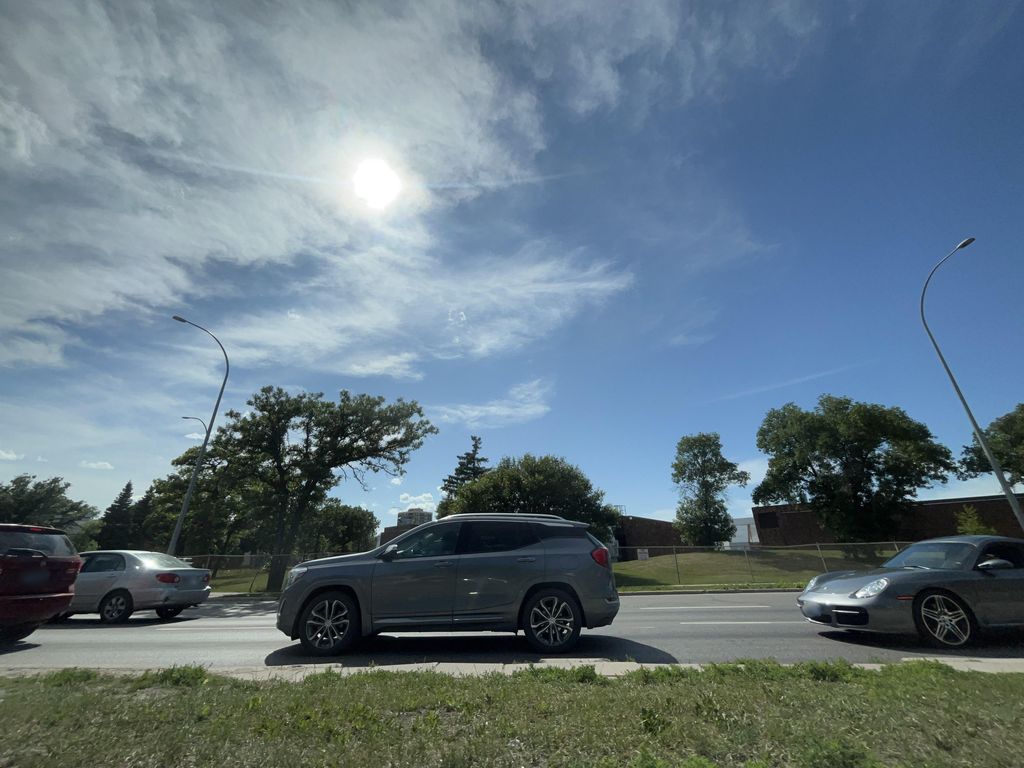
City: winnipeg